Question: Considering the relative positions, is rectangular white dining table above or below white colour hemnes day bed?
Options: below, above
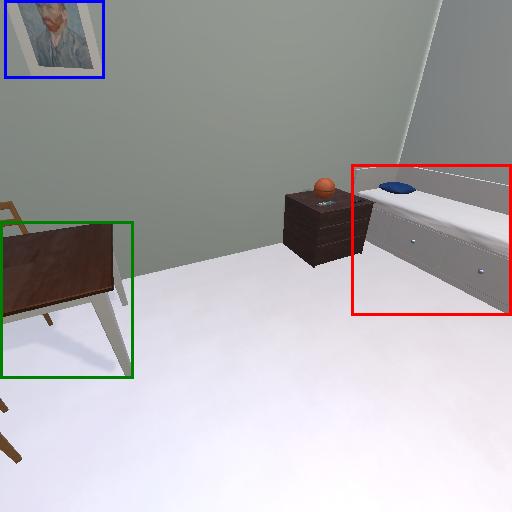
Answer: below